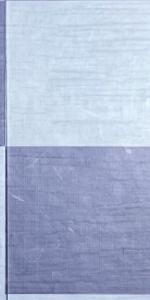
Label: Empty